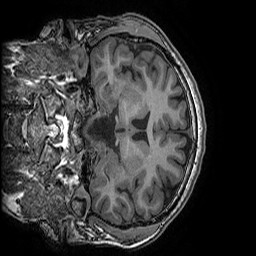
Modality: T1w
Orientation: coronal
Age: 29
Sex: male
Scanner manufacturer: ge
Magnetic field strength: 3 T
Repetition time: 0.008184 s
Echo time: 0.003192 s